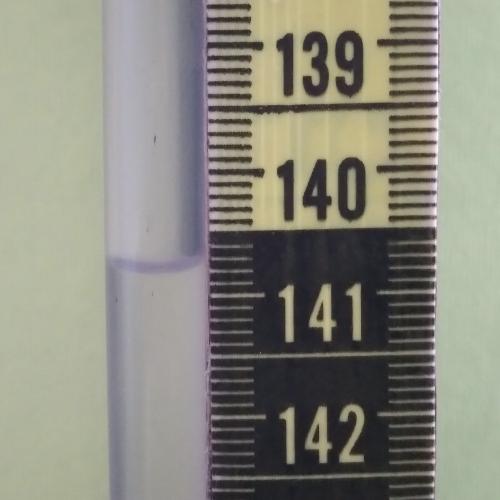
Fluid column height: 140.8 cm